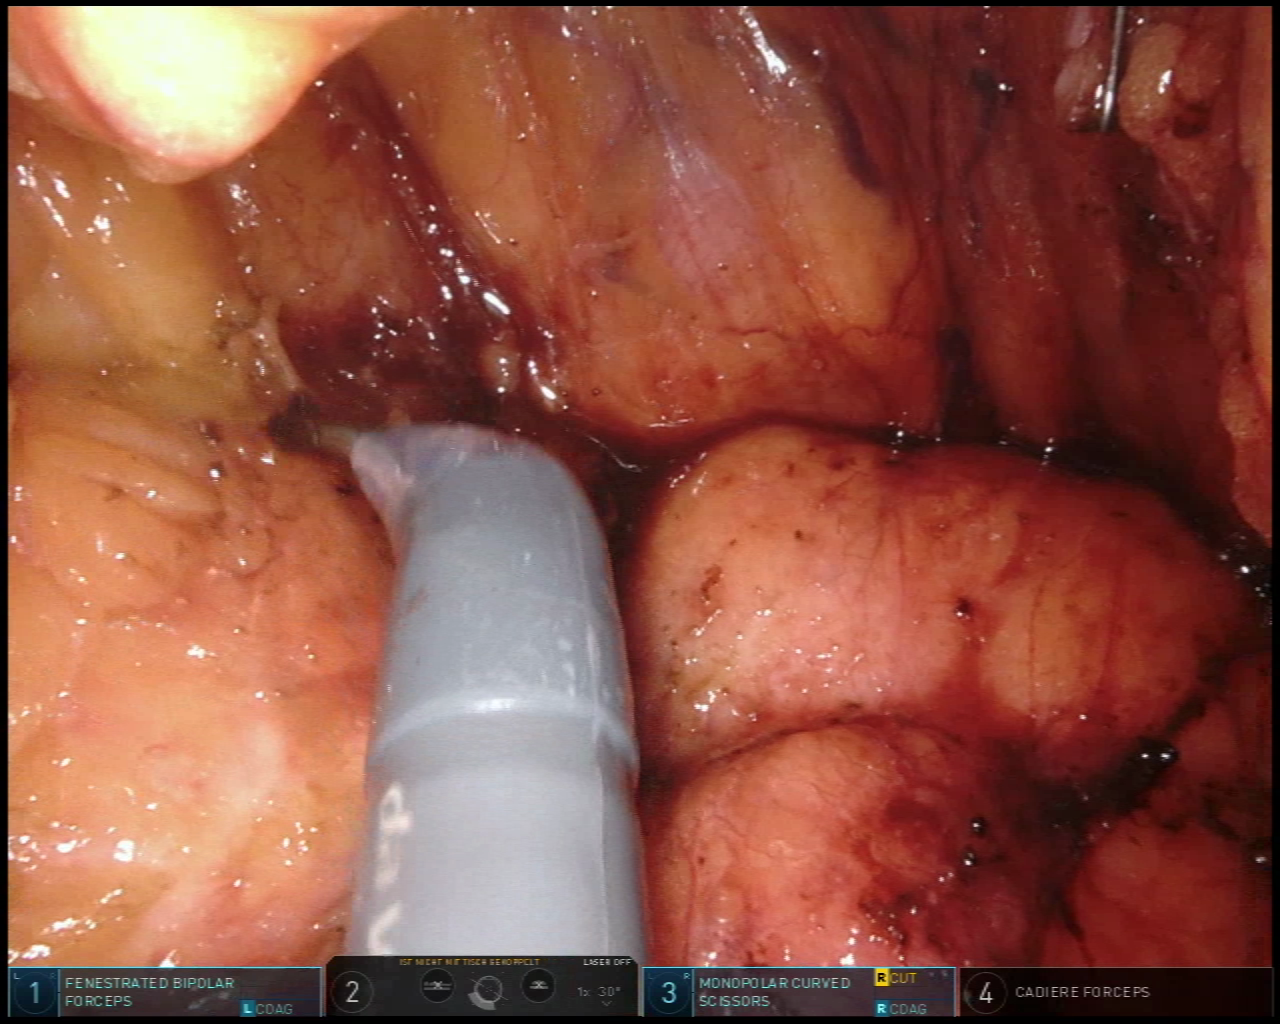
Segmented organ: stomach
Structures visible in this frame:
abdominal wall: no
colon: no
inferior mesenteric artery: no
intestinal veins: no
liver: no
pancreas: no
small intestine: no
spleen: no
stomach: yes
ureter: no
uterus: no
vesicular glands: no